Chest X-ray. View position: PA
Patient age: 20
Patient sex: M
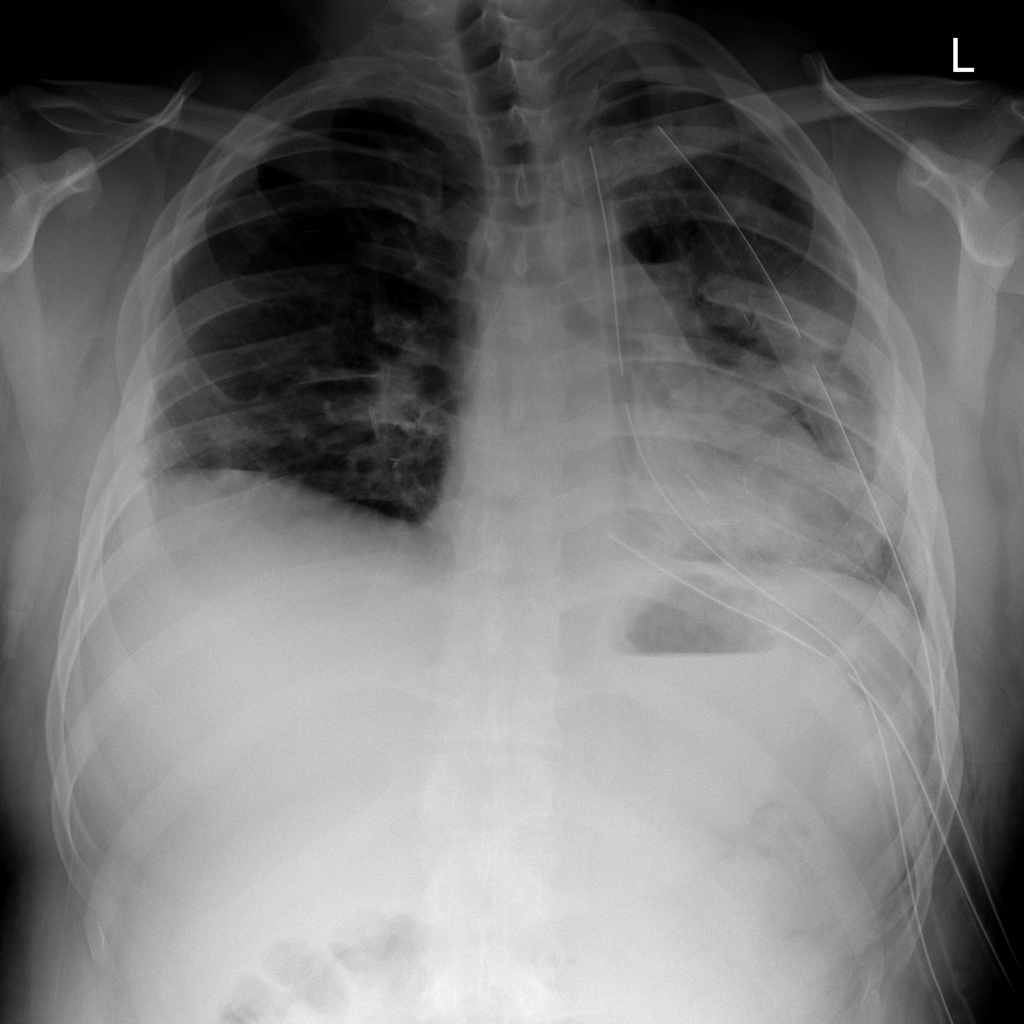
Finding: Pneumothorax